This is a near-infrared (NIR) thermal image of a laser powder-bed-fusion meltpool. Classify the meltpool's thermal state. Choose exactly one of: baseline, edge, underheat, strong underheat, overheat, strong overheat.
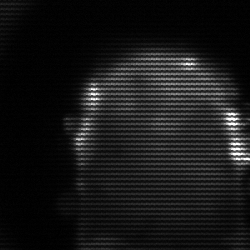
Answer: baseline